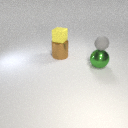
small gray rubber sphere above large green metal sphere